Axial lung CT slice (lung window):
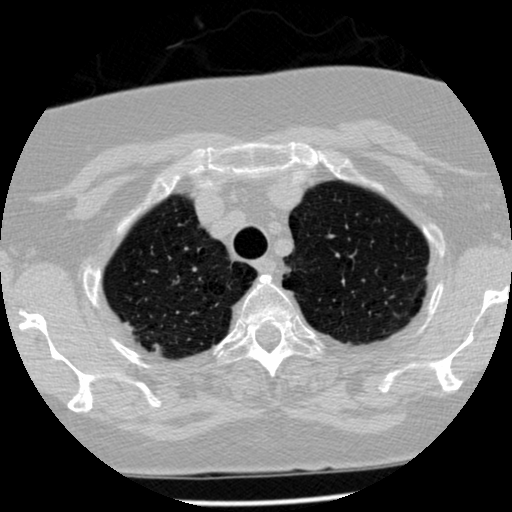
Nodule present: no